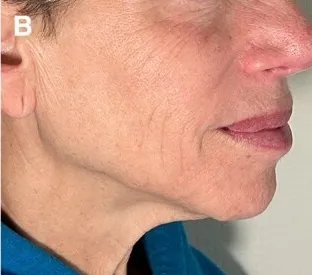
Results after treatment. (B) Result 2 weeks after the second round of FMV.
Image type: medical_photograph (skin_photograph)